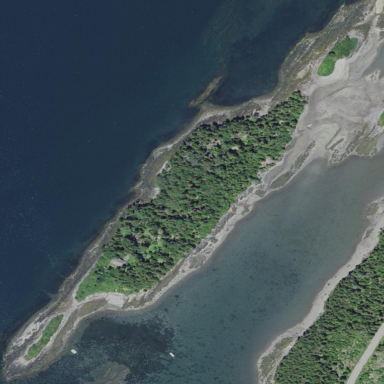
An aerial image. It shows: Island with natural coastline.